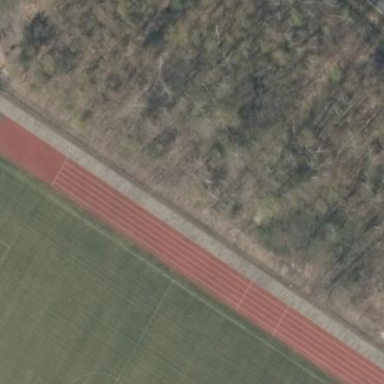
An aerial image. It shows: Athletics track located in leisure land area.